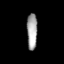
Tissue: lung
Cell type: Endothelial cells
Senescence score: 0.5959
Nuclear area (px): 374
Mean DAPI intensity: 161.818